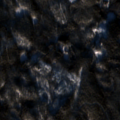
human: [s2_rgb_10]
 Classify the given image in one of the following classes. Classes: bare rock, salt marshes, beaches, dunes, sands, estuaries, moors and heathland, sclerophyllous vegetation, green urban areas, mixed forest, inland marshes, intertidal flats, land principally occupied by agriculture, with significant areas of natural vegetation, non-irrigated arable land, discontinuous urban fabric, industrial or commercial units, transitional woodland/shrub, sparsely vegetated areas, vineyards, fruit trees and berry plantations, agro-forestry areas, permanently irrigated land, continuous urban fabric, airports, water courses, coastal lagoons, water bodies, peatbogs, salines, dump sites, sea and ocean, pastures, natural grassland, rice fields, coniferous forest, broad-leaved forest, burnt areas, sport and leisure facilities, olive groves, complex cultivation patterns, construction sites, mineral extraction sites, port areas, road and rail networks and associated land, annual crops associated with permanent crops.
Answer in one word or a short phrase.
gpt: coniferous forest, mixed forest